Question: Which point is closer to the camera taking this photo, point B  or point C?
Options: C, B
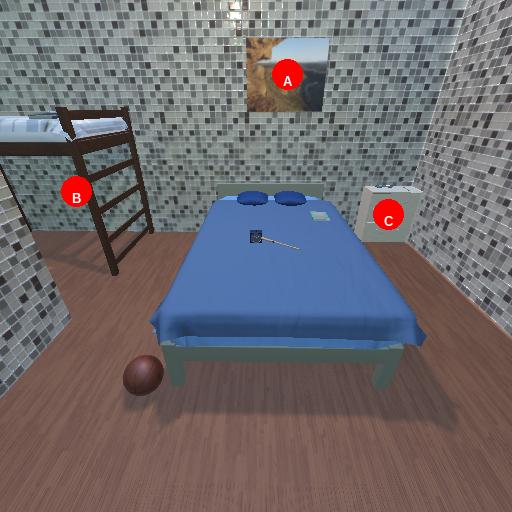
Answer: C